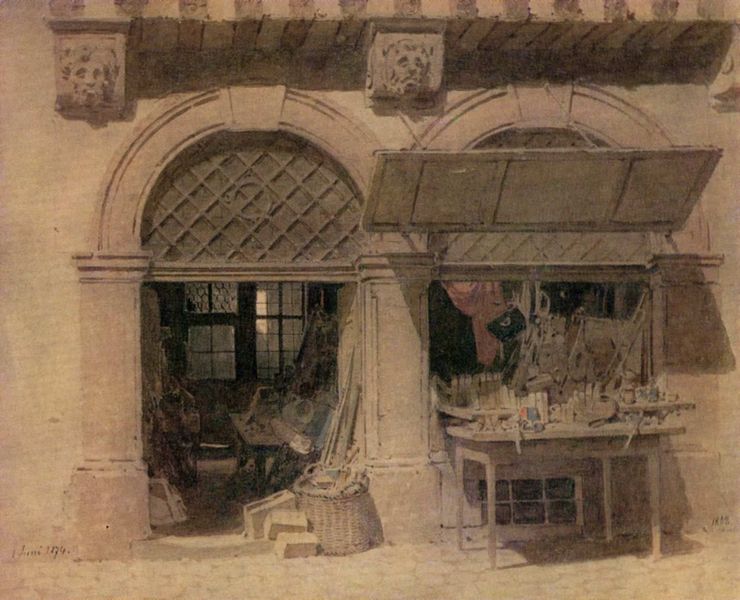
Titel: Frankfurt am Main, Judengasse, Krämerladen
Künstler: Carl Theodor Reiffenstein
Standort: Frankfurt (am Main)
Institution: Historisches Museum
Schlagwörter: dunkel, gemälde, kämpfer, schatten, aquarell, ocker, sand, stadt, braun, fenster, glas, holz, kleid, köpfe, licht, pfeiler, schaufenster, schwarz, skizze, strasse, szene, säule, säulen, tisch, tür, weiss, zeichnung, gebäude, haus, rot, tuch, beige, malerei, flaschen, gesichter, architektur, blass, sockel, stein, steine, instrument, signatur, öl, gitter, sonne, boden, realismus, schnur, stoff, stoffe, tücher, händler, rosa, zart, handel, kreis, rund, henkel, balkon, relief, spanien, sommer, bücher, wohnzimmer, ansicht, bogen, fassade, geschäft, italien, kisten, naturalismus, pflaster, süden, türen, vedute, körbe, warm, farben, sonnenlicht, mauer, sprossenfenster, ziegel, monochrom, signiert, laden, markt, sigantur, pilaster, rundbogen, vorsprung, atelier, korb, stufe, gestell, besen, bretter, tor, bögen, eingang, erker, keller, arkade, fensterladen, auslage, offen, verkauf, unterschrift, durchblick, orient, urlaub, mauerwerk, brett, künstler, straßenszene, stand, verkaufsstand, löwenkopf, waare, portal, schlussstein, wappen, gesims, handwerk, schreiner, werkstatt, löwen, sandstein, mansarde, reise, schatte, struktur, tonig, griechenland, ausgang, kellerfenster, konsolen, löwe, konsole, geöffnet, klappe, taschen, vordach, lade, zweifarbig, relieff, ägypten, markise, fratze, fratzen, gegenstände, tympanon, zeichung, südländisch, sockelzone, rundgang, gesimst, rundbägen, helle, spnne, waren, basar, tür eingang, unordentlich, klappladen, schlusstein, trödel, schlussteine, algerien, kragsteine, staubig, löwenköpfe, krämer, ladentisch, durchbllick, forb, hinterausgang, rundbigen, schraubzwingen, gebrauchtwaren, löwenstuck, bogenkonsole